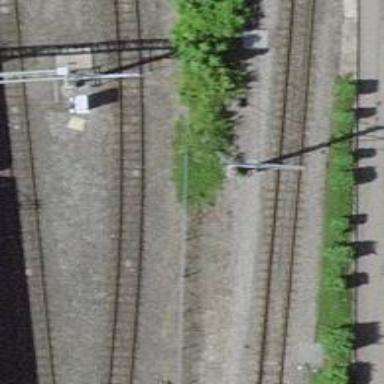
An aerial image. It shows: Narrow-gauge railway in service yard. The railway is electrified with contact line.